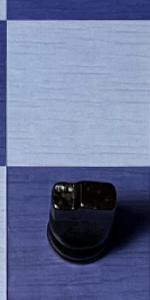
Label: Knight_Black